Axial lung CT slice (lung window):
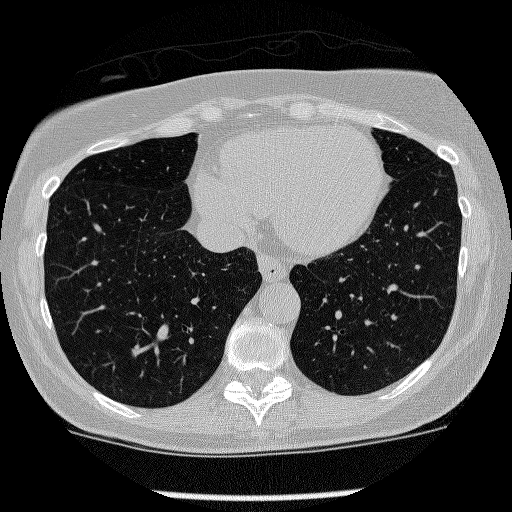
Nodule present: no